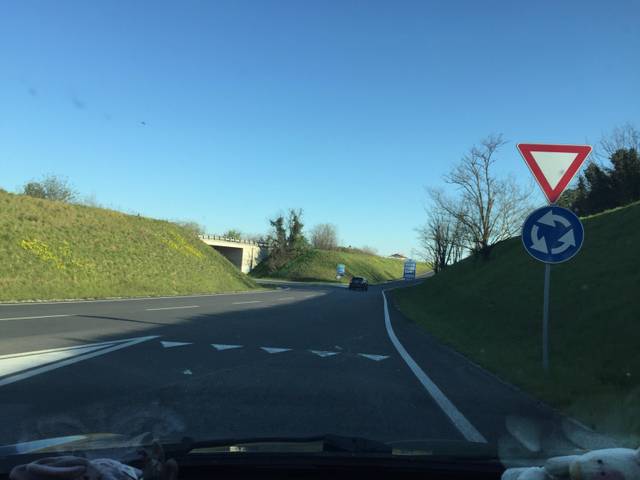
Region: Italy
Coordinates: 46.061, 13.197